Field crop: maize
Growth stage: 2
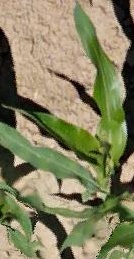
Species: maize